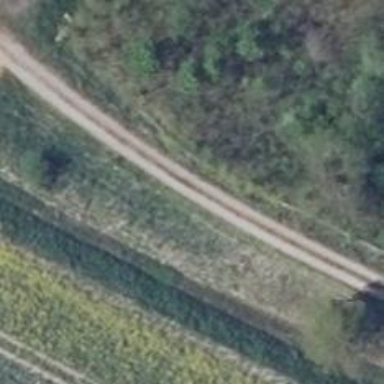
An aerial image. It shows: Sandy track road.